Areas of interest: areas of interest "Badminton Court"
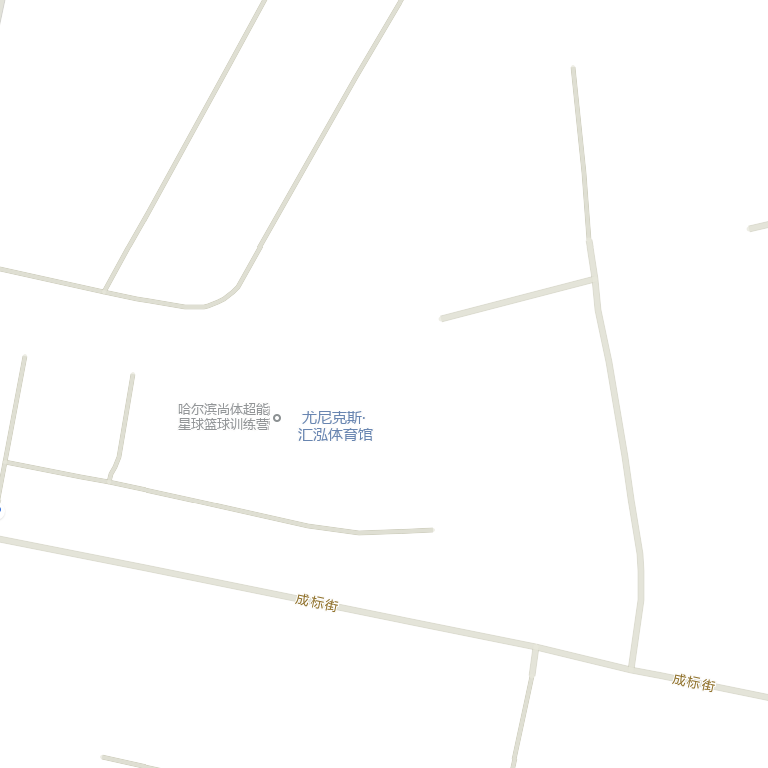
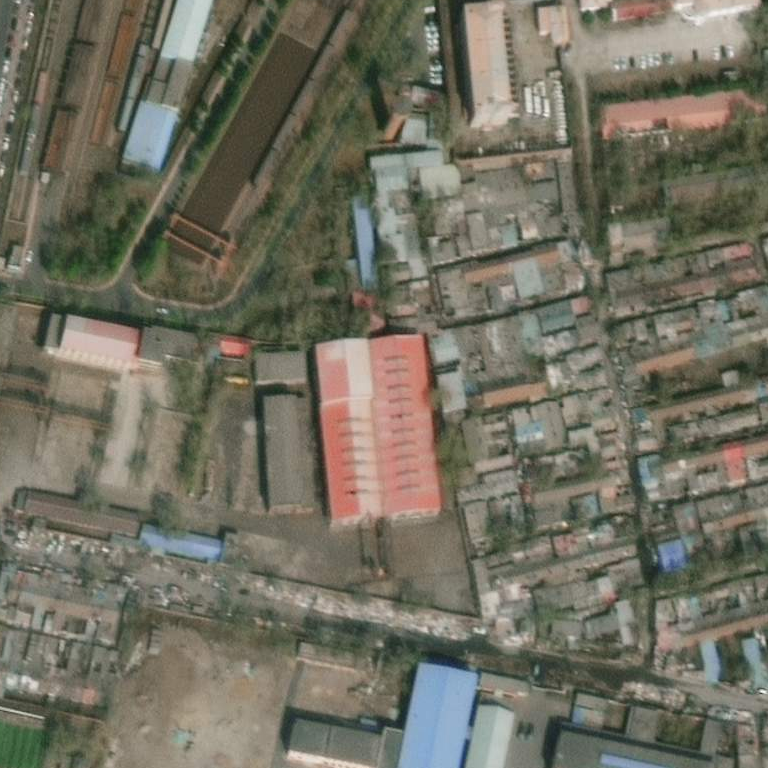